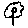
Label: flower